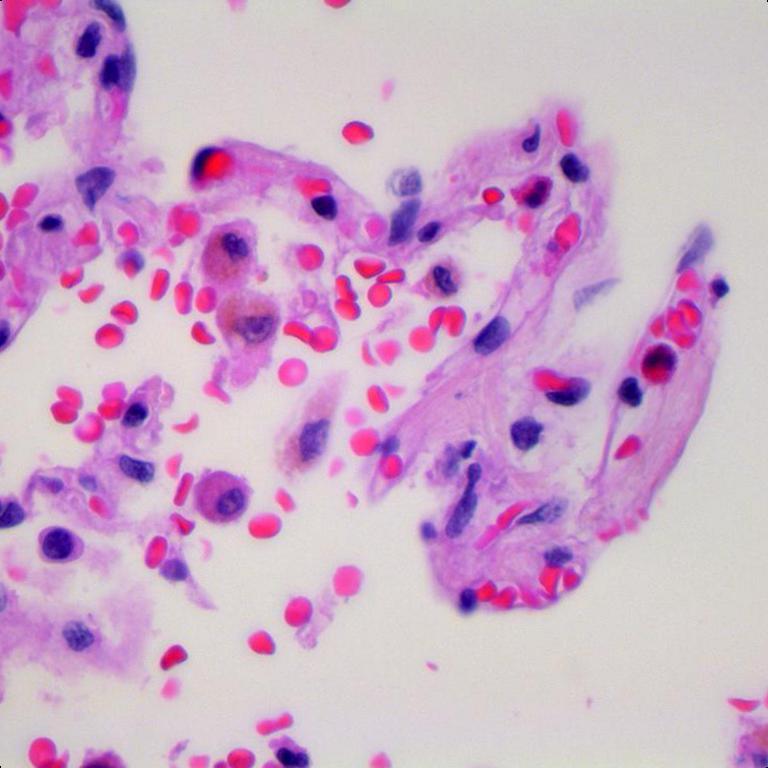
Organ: lung
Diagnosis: benign